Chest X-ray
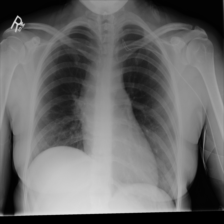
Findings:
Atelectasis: negative
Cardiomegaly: negative
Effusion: negative
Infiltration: negative
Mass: negative
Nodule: negative
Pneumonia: negative
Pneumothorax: negative
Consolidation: negative
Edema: negative
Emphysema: negative
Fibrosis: negative
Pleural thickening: negative
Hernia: negative